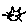
Label: cat